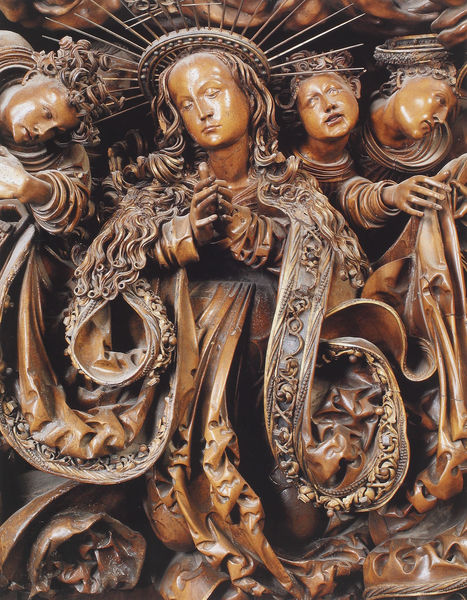
Titel: Hochaltar aus der Abteikirche Zwettl in Niederösterreich
Standort: Adamov (Adamsthal), Pfarrkirche St. Barbara (EU - Tschechische Republik - Südmähren)
Schlagwörter: braun, frau, gesichter, falten, hände, haare, locken, strahlen, schnitzerei, glorie